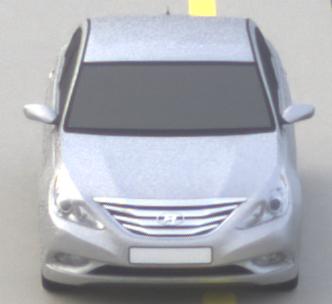
Make: Hyundai
Model: Sonata
Detailed model: Gen. 6 YF
Model produced from: 2009
Model produced until: 2016
Doors: 4
Color: white
Road condition: dry road
Daytime: morning or afternoon
Contrast: low contrast